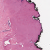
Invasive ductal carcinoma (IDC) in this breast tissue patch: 0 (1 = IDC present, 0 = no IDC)